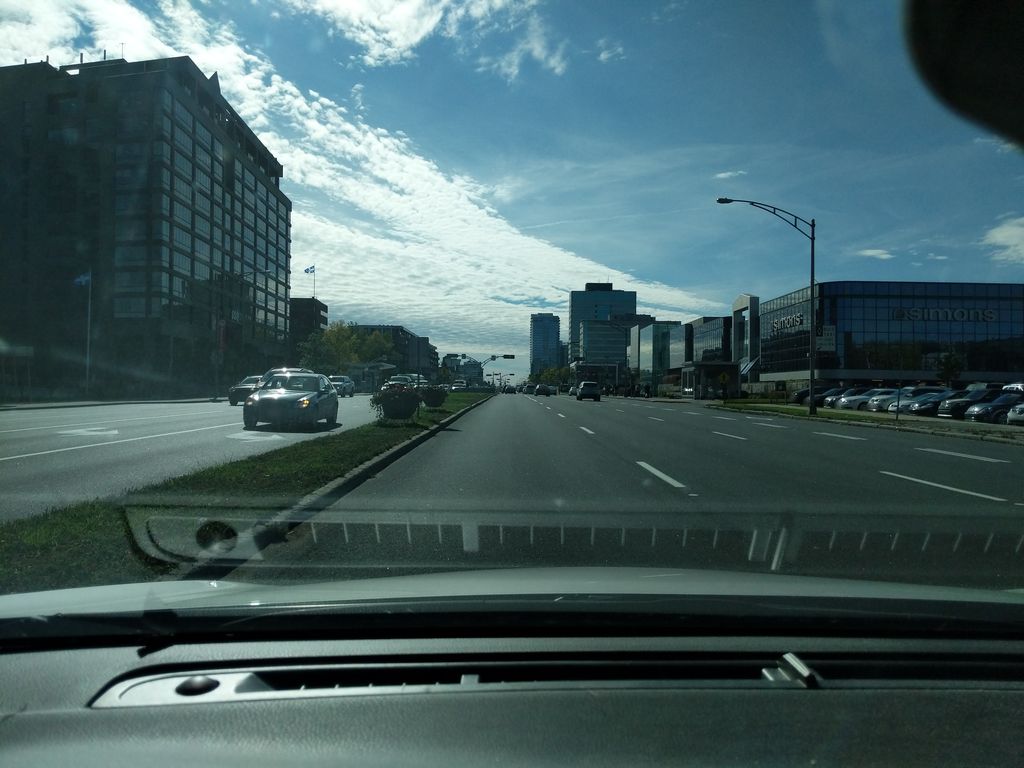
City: quebec_city